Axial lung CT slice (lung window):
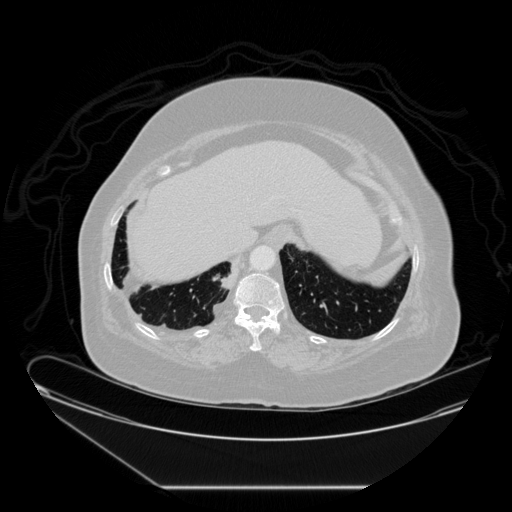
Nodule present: no